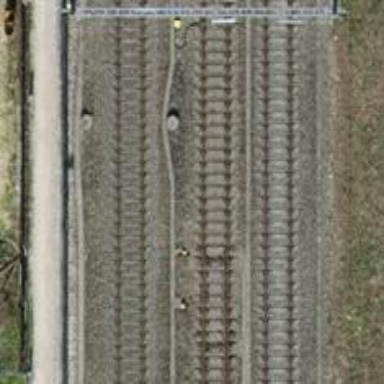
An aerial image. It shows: Railway switch.